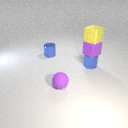
small purple rubber sphere to the left of small blue metal cylinder